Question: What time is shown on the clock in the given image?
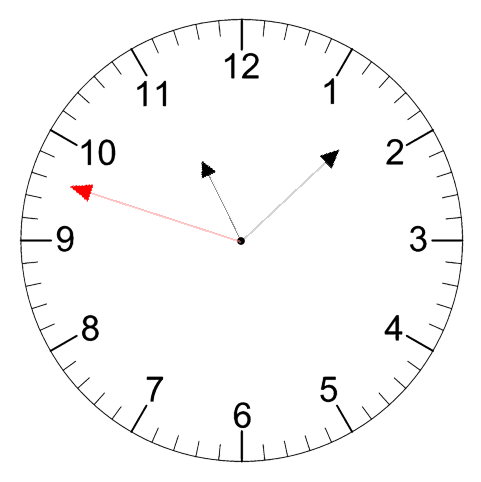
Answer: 11:07:48